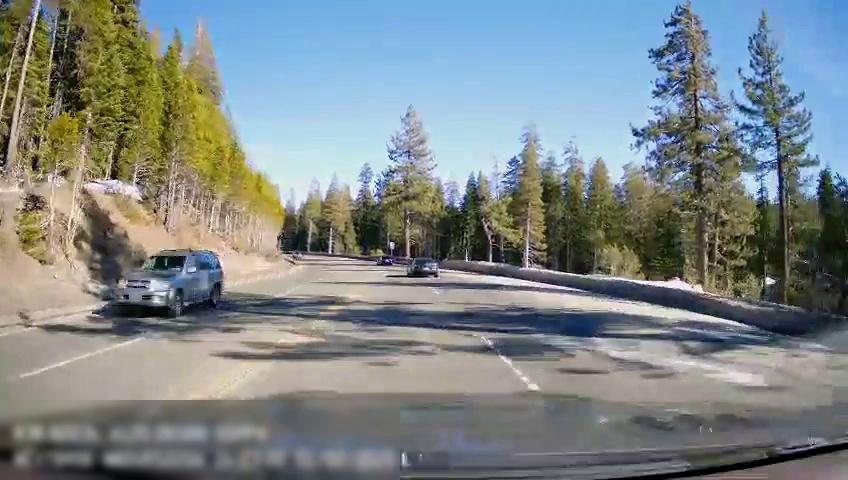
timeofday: Day
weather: Sunny
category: Drivable Space
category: Vehicles | Car
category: Vehicles | Car
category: Vehicles | Car
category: Lanes | Opposite Lane
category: Lanes | Opposite Lane
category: Lanes | Current Lane